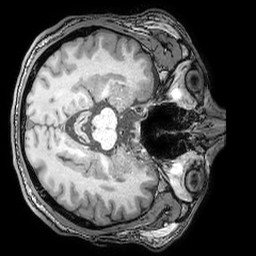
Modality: T1w
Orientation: axial
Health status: ill
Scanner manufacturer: philips
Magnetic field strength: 3 T
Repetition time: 0.007 s
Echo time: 0.0035 s